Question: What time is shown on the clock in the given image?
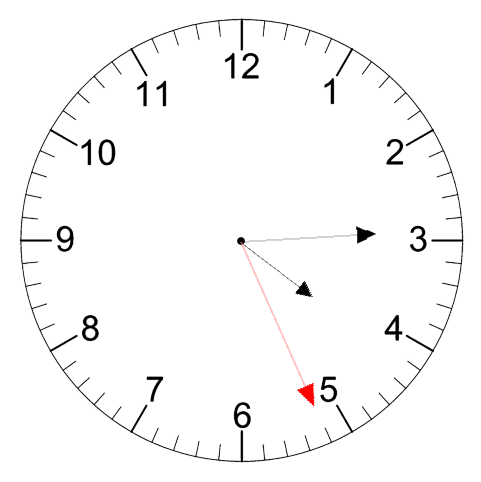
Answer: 04:14:26